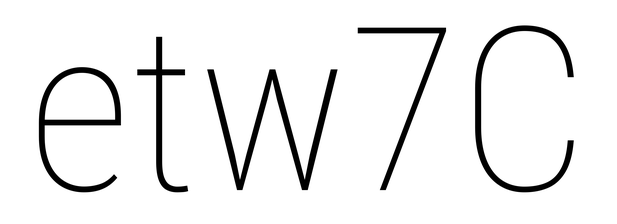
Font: Roboto_Condensed_Thin